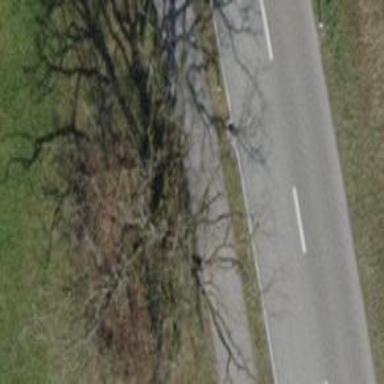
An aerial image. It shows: Broadleaved tree with lush leaves.